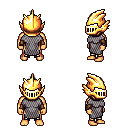
a pixel art fantasy rpg character, male body template, human, tanned skin, chain mail, gold greaves, gray mohawk hairstyle, gold helm, cloth bracers, four views (front, back, left, right), 2x2 character sprite sheet, small pixel art, hard edges, no anti-aliasing